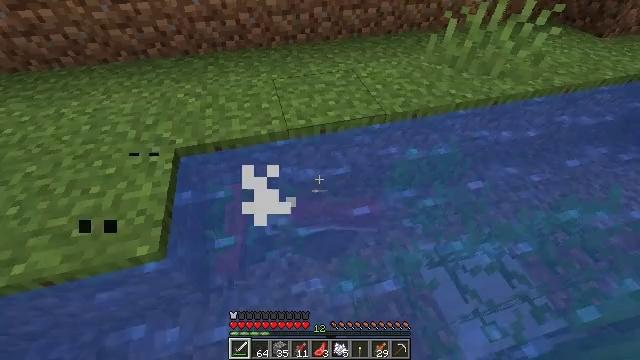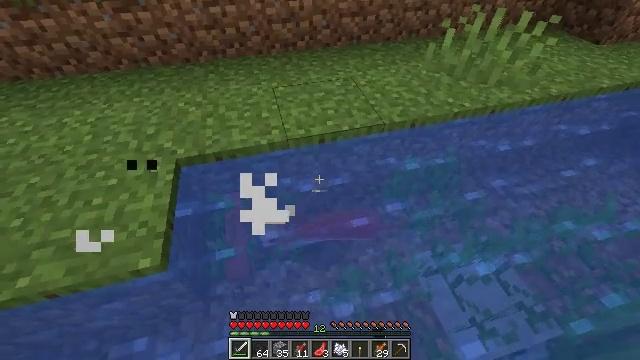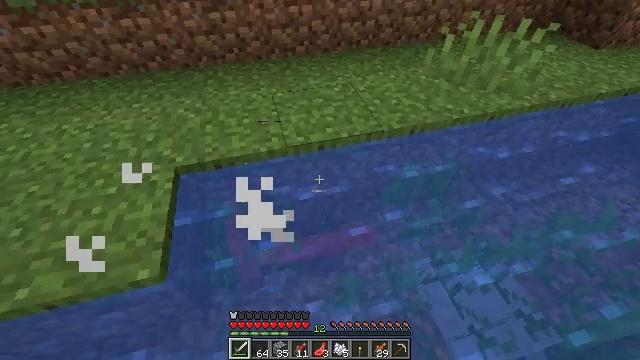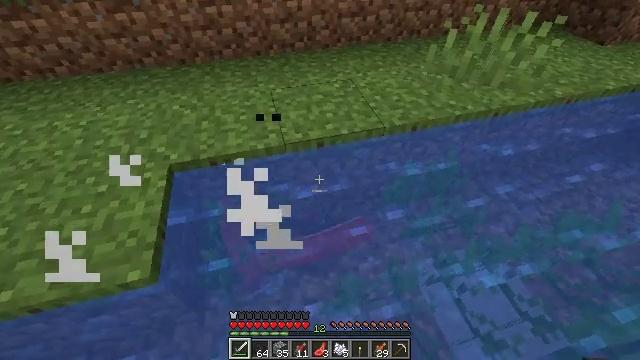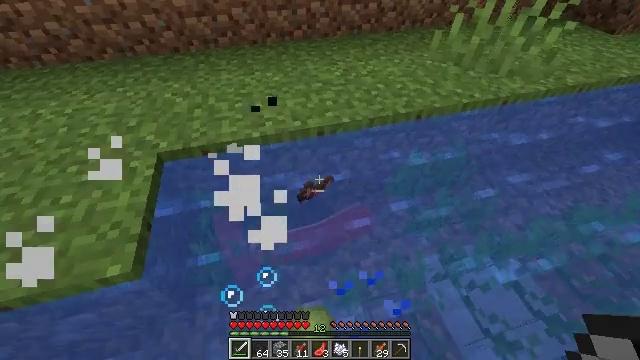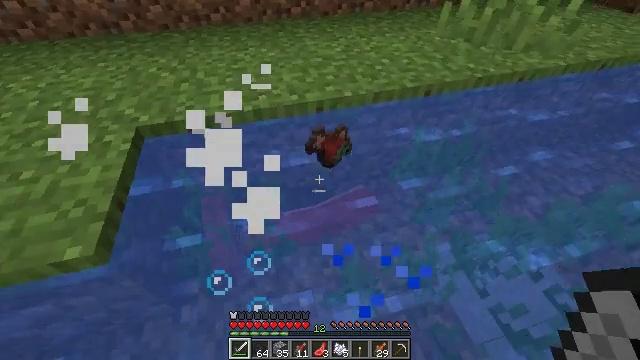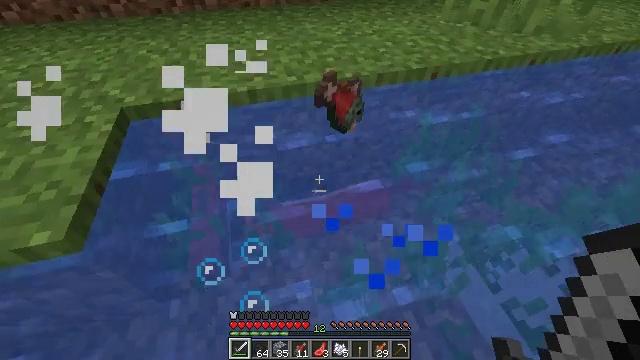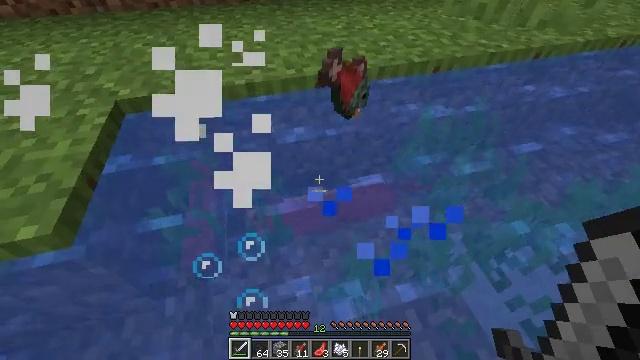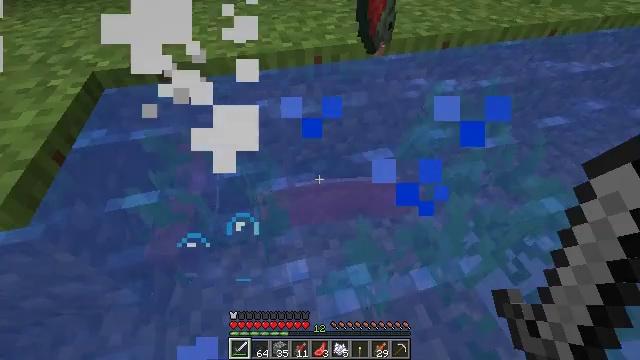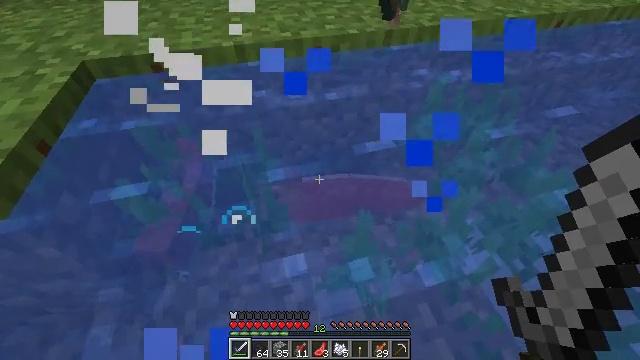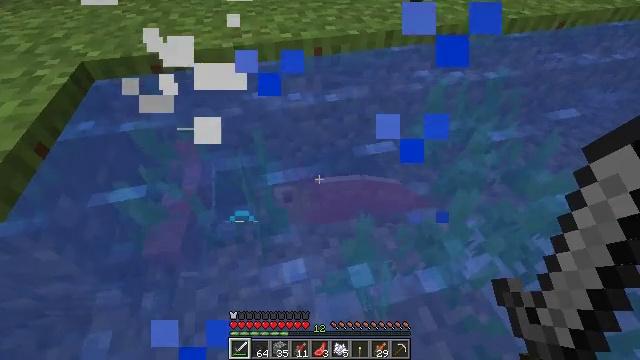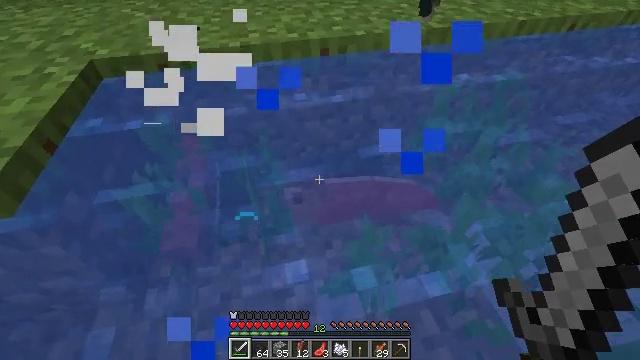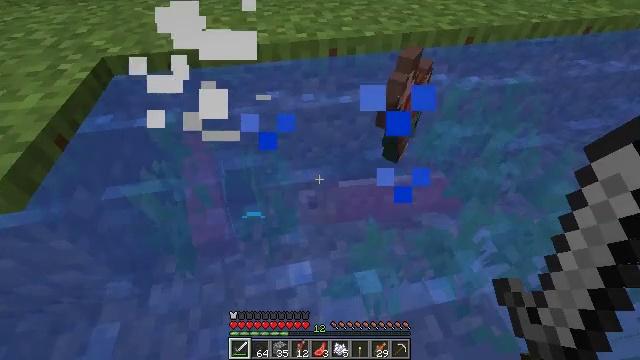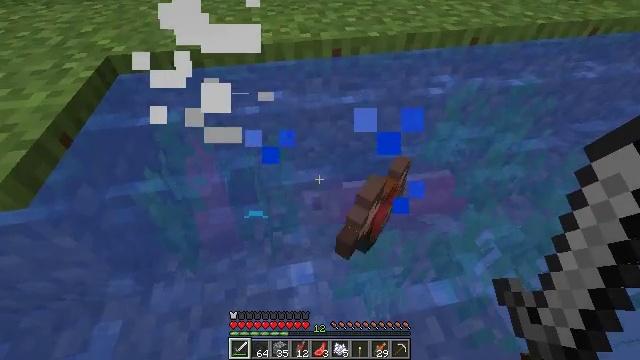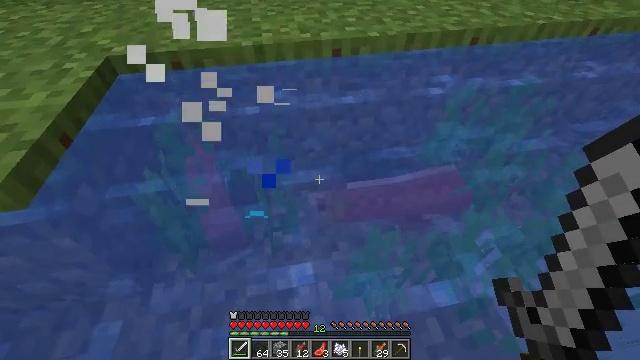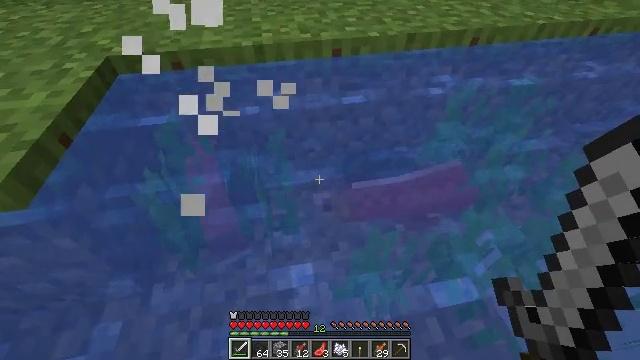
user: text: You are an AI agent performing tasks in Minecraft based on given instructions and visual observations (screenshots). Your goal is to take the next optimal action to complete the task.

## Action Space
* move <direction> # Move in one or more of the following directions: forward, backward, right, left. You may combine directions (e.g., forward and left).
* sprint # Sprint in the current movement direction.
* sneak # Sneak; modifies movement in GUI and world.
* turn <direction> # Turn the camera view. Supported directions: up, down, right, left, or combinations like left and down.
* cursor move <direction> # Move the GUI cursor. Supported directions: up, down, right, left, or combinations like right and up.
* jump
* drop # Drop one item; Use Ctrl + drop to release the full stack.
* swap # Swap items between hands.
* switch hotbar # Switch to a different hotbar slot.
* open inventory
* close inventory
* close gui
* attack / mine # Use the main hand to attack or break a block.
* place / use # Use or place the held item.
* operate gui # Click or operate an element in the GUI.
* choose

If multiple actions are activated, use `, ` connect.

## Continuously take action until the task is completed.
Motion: motion action
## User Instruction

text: Break the seagrass in the ocean.
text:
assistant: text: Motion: no_op
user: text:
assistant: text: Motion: no_op
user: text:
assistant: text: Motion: no_op
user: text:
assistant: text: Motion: no_op
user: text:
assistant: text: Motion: no_op
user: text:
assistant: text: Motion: no_op
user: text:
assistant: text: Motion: no_op
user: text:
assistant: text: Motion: no_op
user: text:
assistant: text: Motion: no_op
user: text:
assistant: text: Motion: no_op
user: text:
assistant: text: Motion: turn left
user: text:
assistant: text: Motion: turn left
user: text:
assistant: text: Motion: no_op
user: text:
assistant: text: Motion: no_op
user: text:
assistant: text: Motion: no_op
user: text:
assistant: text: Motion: no_op
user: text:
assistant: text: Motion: turn left and down
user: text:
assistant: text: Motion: turn left
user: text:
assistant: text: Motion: turn left and up
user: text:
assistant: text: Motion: turn left, attack / mine
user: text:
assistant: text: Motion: attack / mine
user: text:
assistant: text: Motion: turn right
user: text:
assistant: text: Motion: turn right and down
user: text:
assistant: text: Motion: turn right and down
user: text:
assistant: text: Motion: no_op